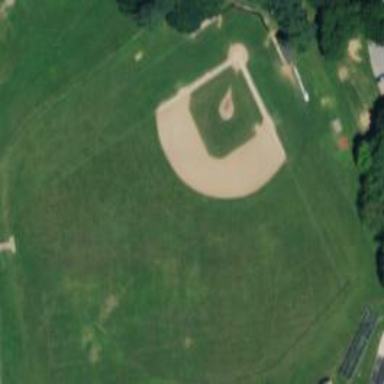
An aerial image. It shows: Baseball pitch for leisure land activities.